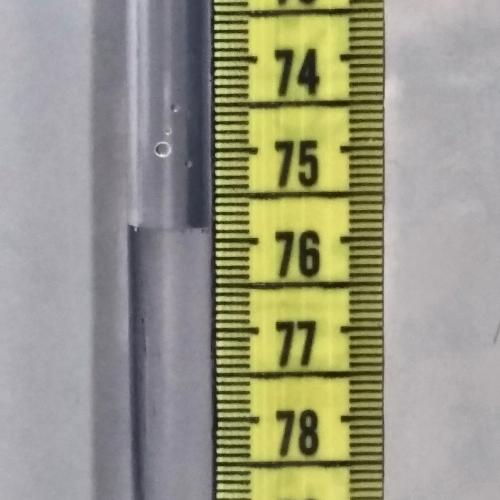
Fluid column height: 75.9 cm